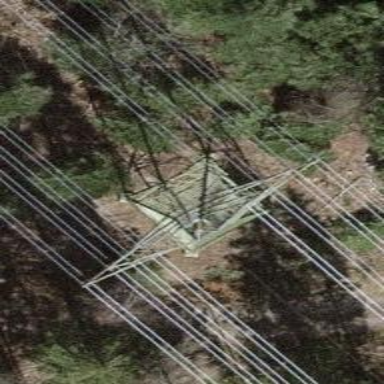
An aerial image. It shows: Lattice structure tower.